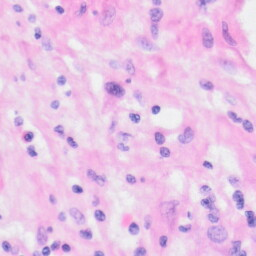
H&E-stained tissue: Kidney